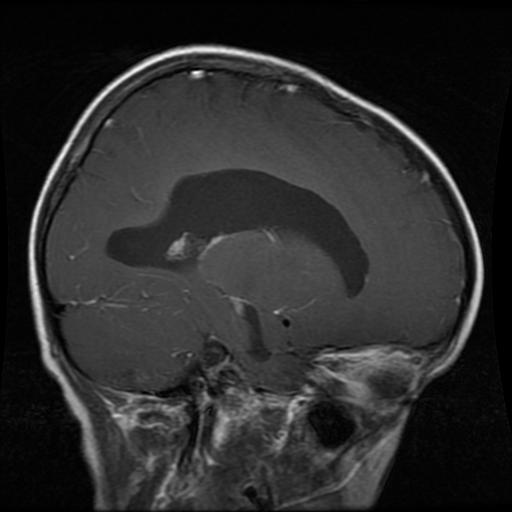
Label: glioma